Question:
I have an array of object values in the local storage. I created some cards and in the onclick attribute, I pass the index to a function. Now I want to open a modal and show the values of each particular index position.
'''
var updateModal = function (clickIndex) {
alert(clickIndex.title)
//here in the updateModal function I only get the result undefined.
'''
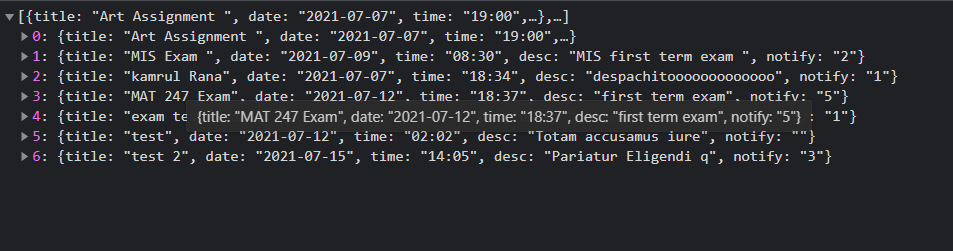
Answer: you can try to retrieve the items from localStorage first and Parse it, then use the index (clickIndex) you passed to pick the corresponding obj. in Code it so
'''
const cartItems = JSON.parse(localStrategy.getItem("The_name/var_you_used"));
const myObj = cartItems[clickIndex];// this is what you want?
return myObj;
'''